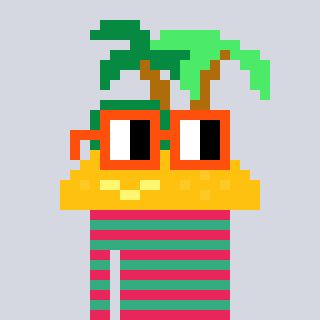
a pixel art character with square orange glasses, a island-shaped head and a teal-colored body on a cool background